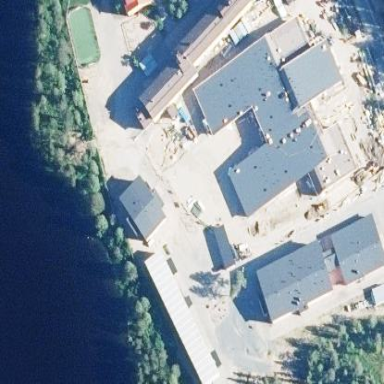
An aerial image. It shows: School building.